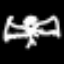
Label: angel